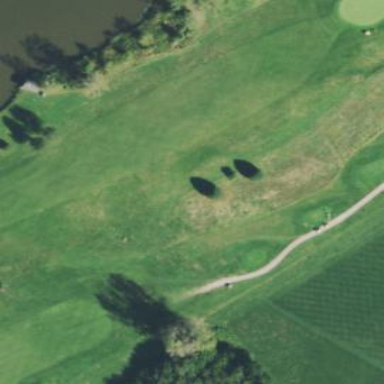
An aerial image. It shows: Golf fairway in the image.